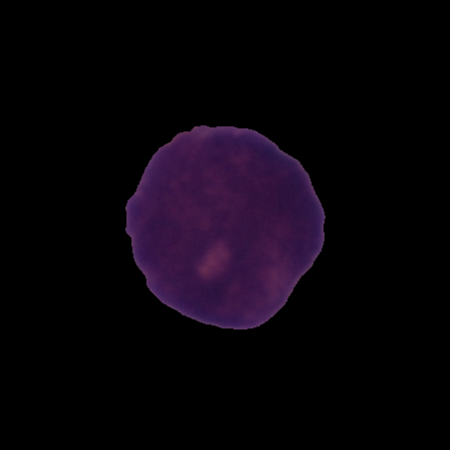
Label: cancer